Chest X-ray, PA view. Patient: 28 years old, sex F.
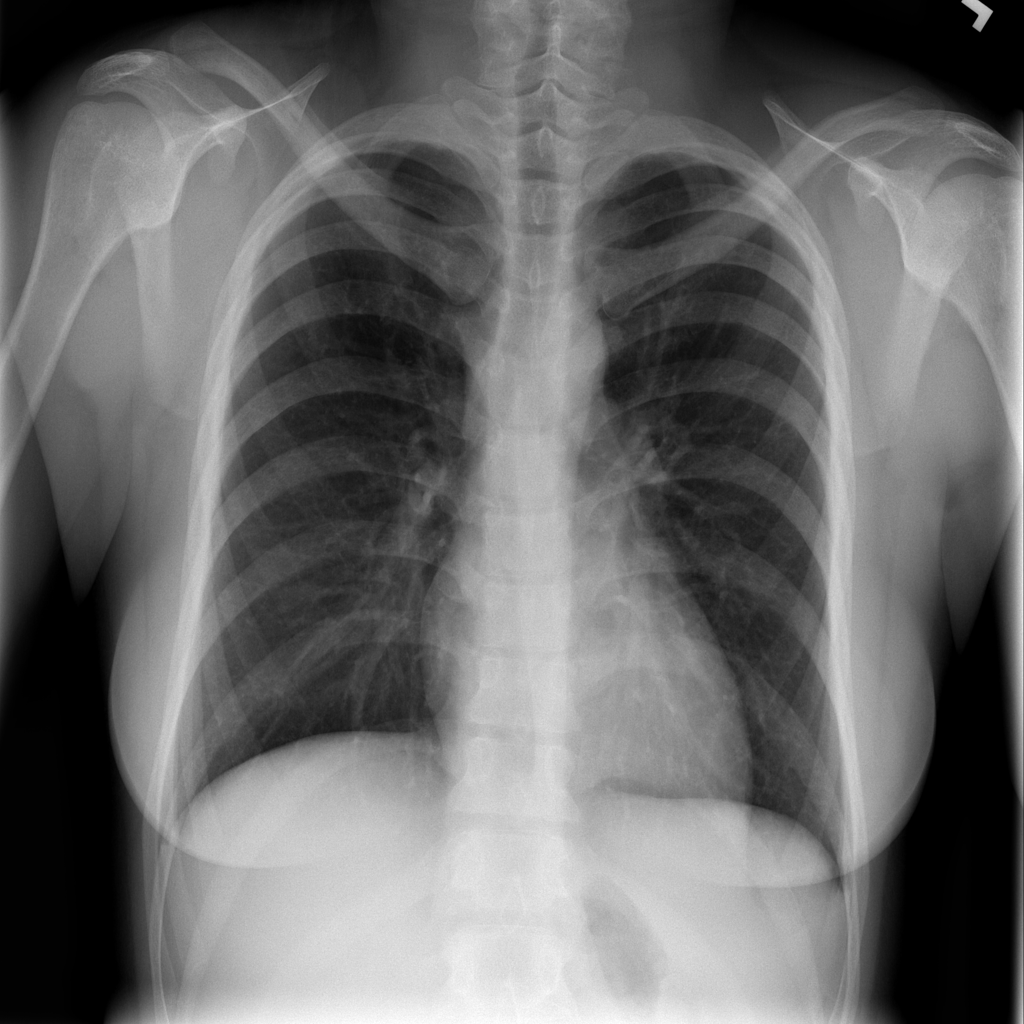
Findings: No Finding